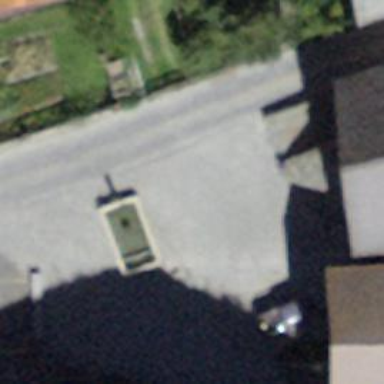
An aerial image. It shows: Paved alleyway designated as service road.